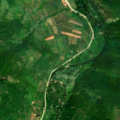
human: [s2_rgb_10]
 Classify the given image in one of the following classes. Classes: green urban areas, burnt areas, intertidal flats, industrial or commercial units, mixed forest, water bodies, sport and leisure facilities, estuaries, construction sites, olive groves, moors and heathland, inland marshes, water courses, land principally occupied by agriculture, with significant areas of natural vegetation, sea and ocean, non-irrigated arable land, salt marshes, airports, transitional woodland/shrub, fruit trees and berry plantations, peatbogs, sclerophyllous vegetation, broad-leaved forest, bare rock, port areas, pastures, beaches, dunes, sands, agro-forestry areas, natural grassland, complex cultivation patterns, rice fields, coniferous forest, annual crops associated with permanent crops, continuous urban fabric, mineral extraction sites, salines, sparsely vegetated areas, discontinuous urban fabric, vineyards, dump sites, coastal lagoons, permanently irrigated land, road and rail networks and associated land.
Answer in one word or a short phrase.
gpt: complex cultivation patterns, broad-leaved forest, transitional woodland/shrub